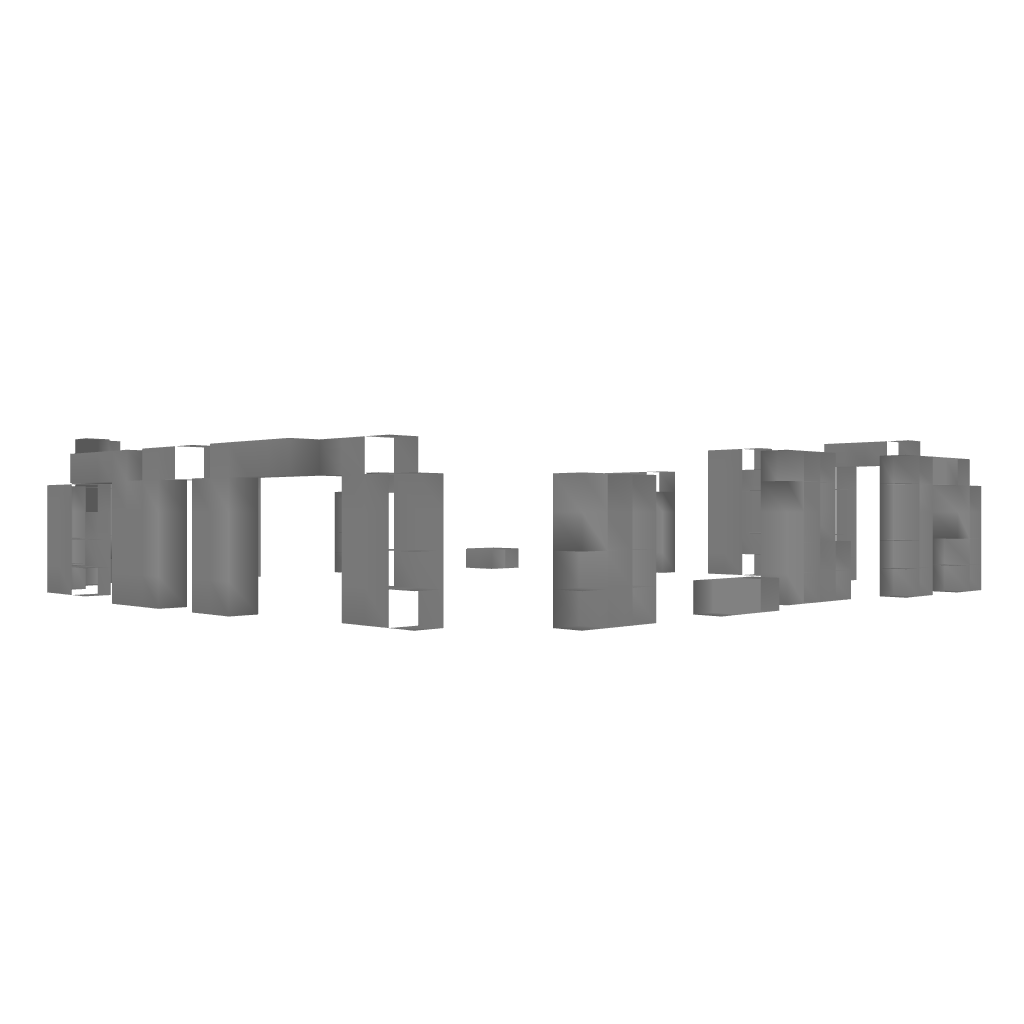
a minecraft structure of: Stonehenge high quality